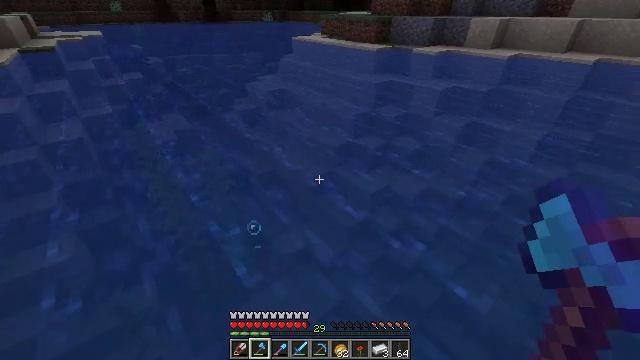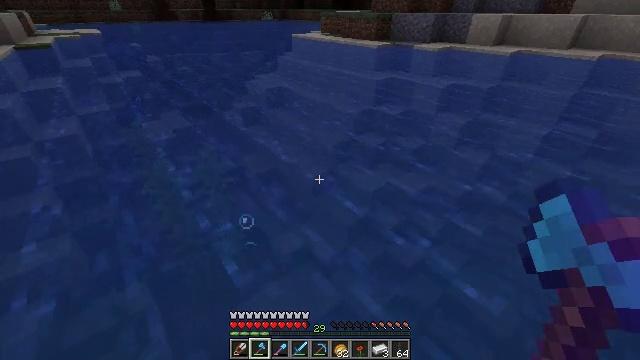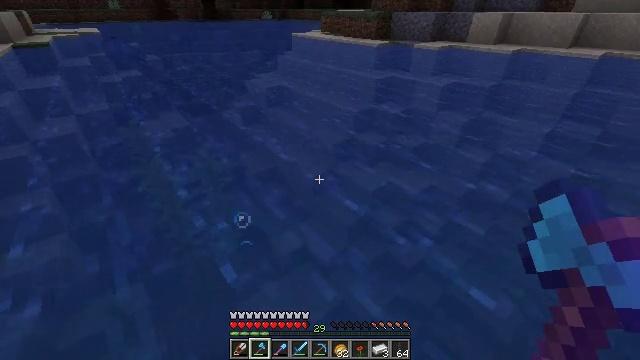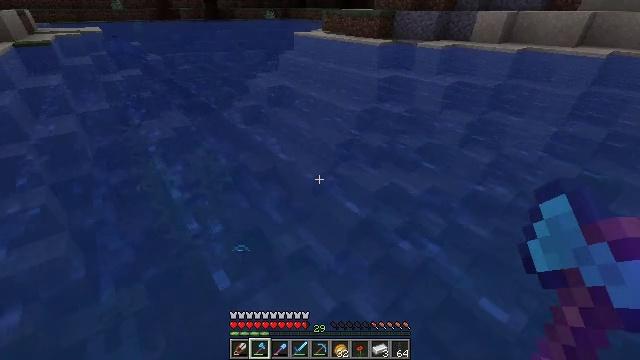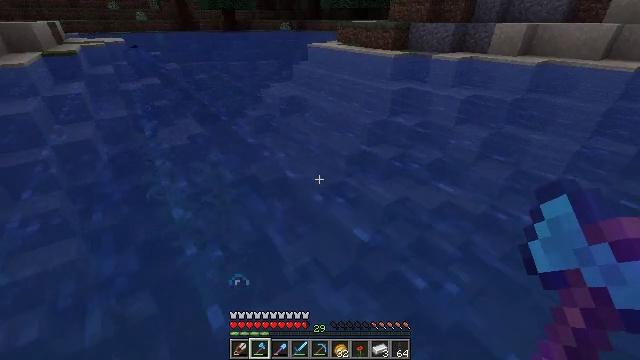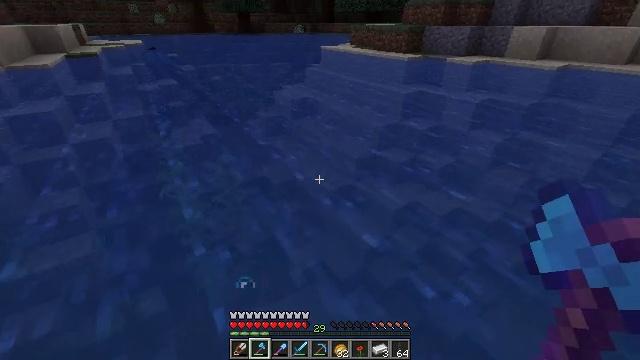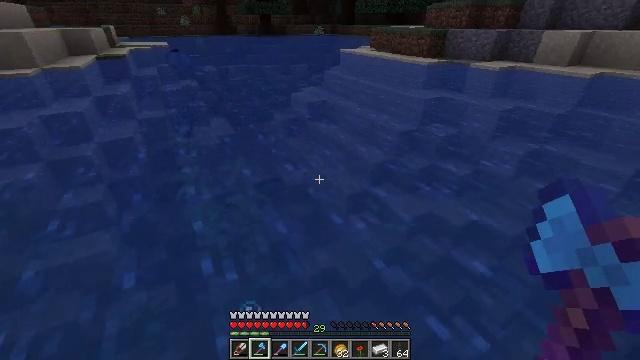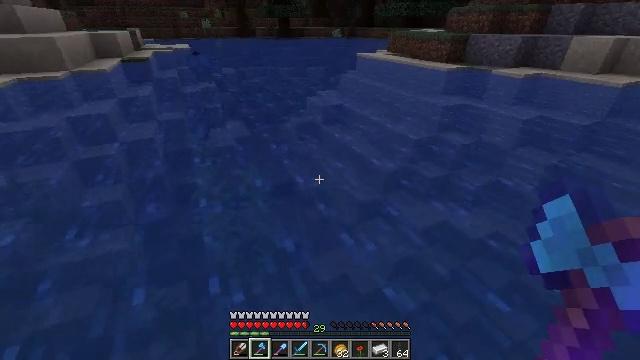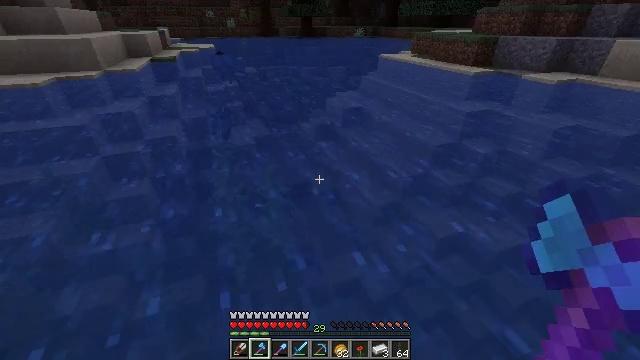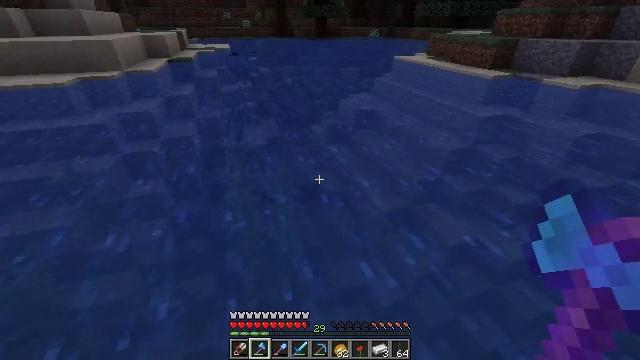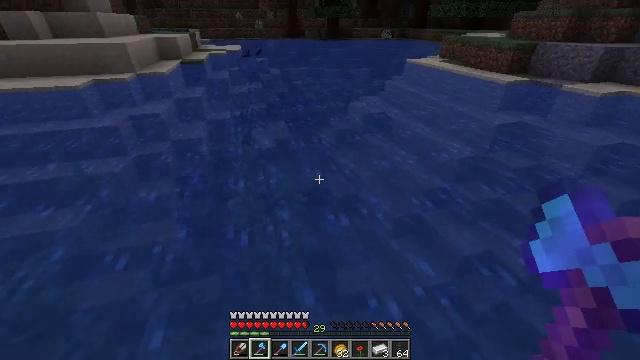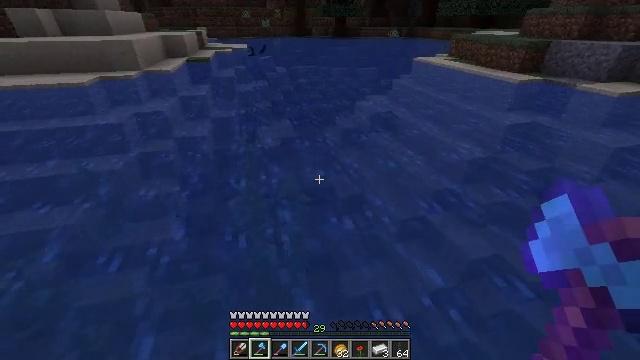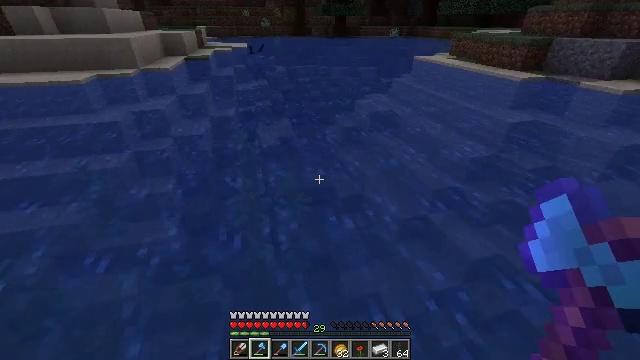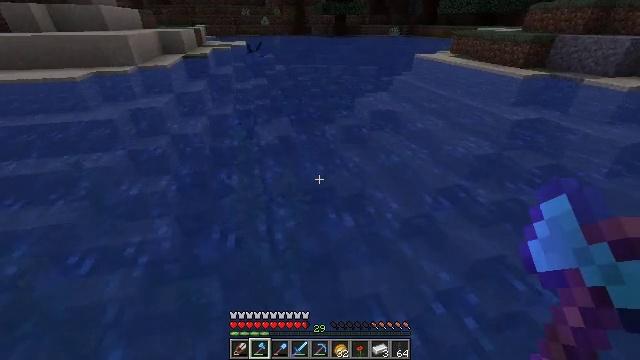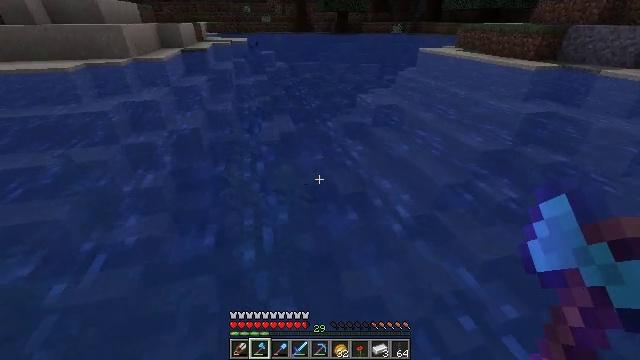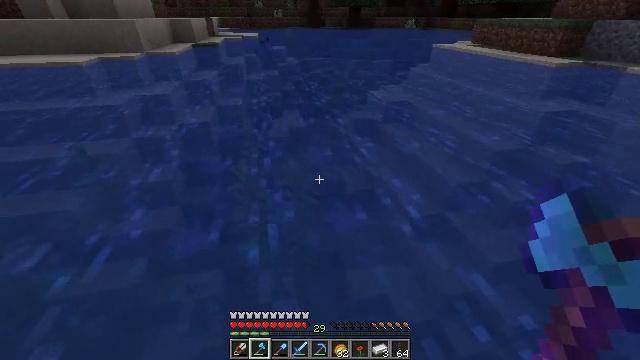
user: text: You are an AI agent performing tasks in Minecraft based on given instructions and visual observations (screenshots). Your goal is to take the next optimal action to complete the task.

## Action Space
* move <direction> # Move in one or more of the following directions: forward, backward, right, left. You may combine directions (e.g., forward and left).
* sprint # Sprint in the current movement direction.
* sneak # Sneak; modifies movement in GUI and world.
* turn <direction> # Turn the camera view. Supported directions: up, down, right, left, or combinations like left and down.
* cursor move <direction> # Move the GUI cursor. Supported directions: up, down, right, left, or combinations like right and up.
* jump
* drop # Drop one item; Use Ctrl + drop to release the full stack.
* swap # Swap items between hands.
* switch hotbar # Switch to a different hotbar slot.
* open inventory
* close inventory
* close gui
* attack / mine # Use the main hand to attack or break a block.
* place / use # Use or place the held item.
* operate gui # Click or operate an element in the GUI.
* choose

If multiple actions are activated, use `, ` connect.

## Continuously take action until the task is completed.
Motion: motion action
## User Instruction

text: Dive and mine the kelp.
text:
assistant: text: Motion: move forward, jump
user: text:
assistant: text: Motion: move forward, jump
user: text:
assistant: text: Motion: move forward, jump
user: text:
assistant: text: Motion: move forward, sprint, turn left and up, jump
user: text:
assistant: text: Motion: move forward, sprint, turn left, jump
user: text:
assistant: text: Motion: move forward, sprint, turn left, jump
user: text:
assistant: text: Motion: move forward, turn left, jump
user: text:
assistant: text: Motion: move forward, turn left, jump
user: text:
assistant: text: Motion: move forward, turn left, jump
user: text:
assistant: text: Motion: move forward, turn left, jump
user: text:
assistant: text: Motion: move forward, turn left, jump
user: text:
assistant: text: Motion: move forward, jump
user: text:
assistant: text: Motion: move forward, jump
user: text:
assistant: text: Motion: move forward, jump
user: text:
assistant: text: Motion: move forward, turn left, jump
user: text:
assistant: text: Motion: move forward, turn left, jump
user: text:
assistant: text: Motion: move forward, turn left, jump
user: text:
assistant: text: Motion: move forward, turn left, jump
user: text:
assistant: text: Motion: move forward, jump
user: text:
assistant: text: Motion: move forward, jump
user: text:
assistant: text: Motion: move forward, turn left, jump
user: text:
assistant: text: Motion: move forward, turn left and down, jump
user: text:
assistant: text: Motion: move forward, turn down
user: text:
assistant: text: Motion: move forward, turn down
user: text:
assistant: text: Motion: move forward, turn down
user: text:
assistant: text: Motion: move forward, turn down
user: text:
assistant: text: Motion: move forward, sneak, turn down
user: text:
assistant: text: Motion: move forward, sneak, turn down
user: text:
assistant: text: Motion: sneak
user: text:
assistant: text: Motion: sneak